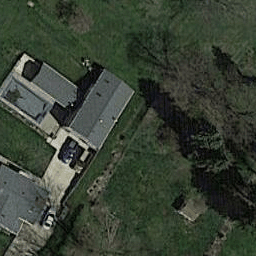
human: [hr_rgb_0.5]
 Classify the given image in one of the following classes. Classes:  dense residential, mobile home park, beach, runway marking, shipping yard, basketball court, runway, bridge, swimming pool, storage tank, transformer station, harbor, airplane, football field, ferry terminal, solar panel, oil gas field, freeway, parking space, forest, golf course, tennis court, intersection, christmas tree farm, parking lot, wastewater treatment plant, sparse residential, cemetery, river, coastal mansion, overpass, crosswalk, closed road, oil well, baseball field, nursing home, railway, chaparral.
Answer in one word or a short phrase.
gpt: sparse residential